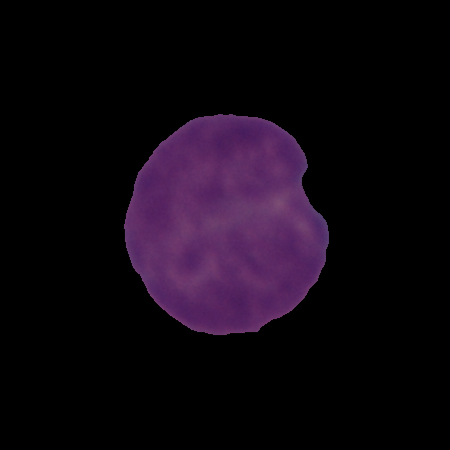
Label: cancer